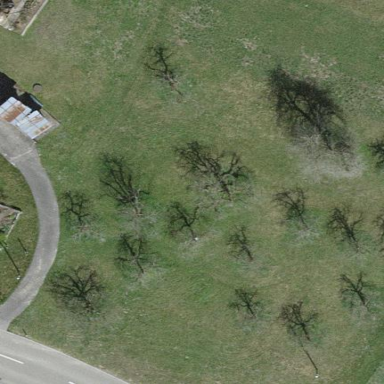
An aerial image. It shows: Orchard.